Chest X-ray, PA view. Patient: 26 years old, sex M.
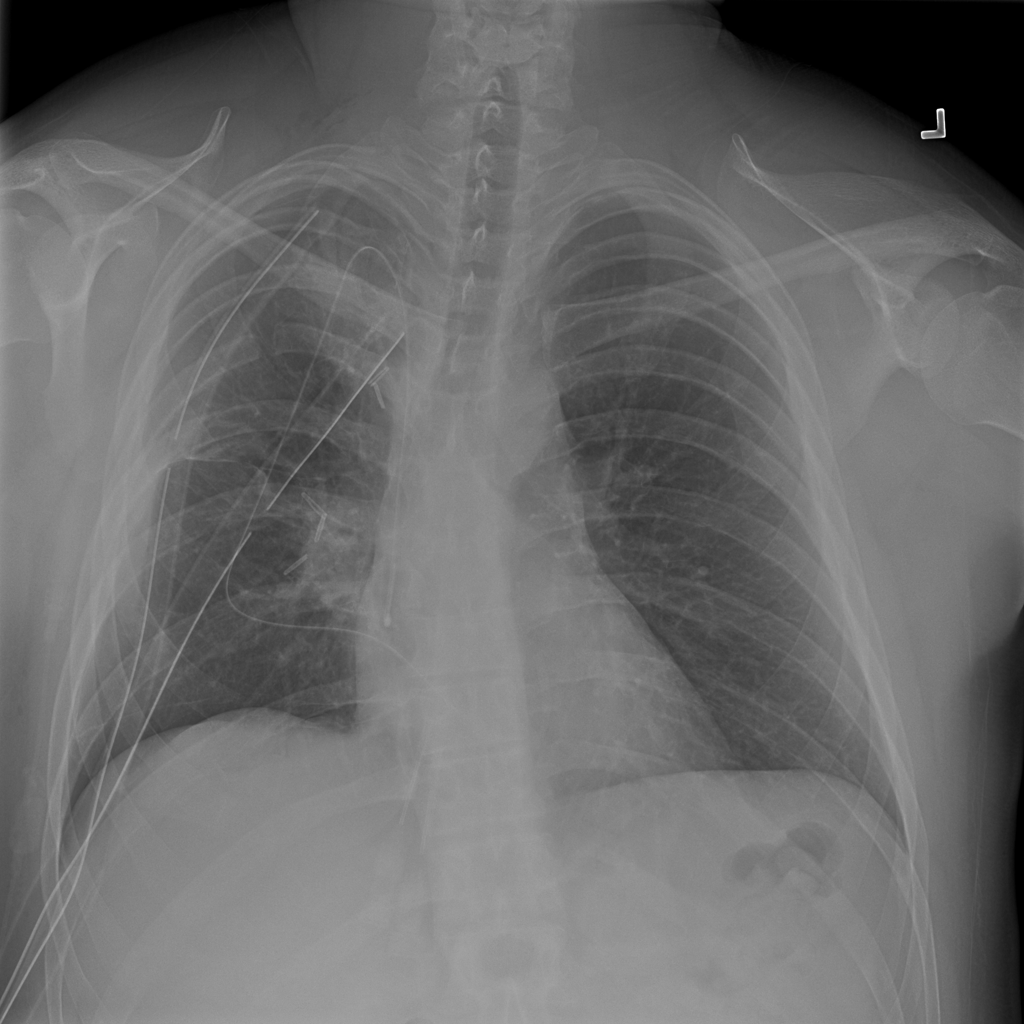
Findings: Emphysema, Pneumothorax